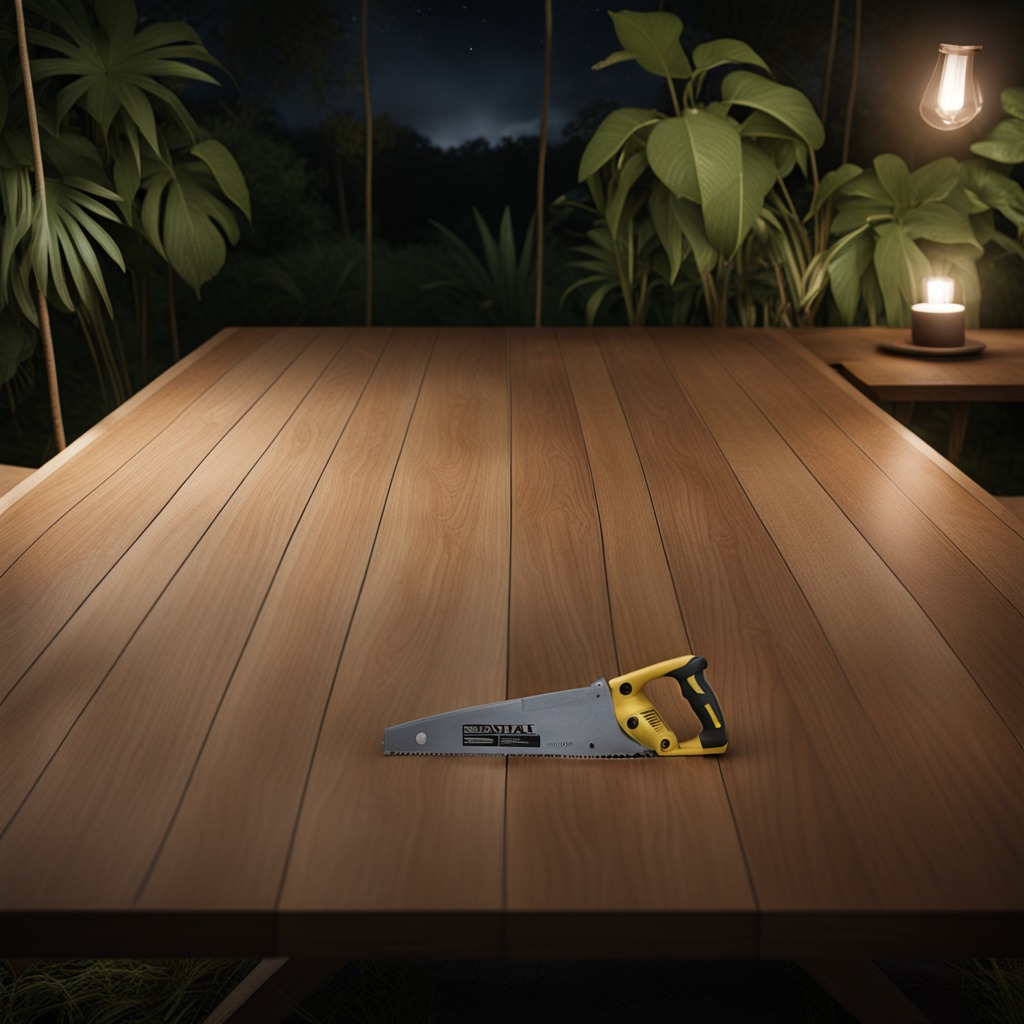
A metal saw is lying on a wooden table inside a jungle field workshop tent at night.